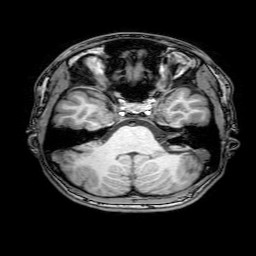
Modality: T1w
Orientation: coronal
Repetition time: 0.00828 s
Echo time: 0.00388 s